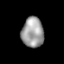
Tissue: lung
Cell type: Epithelial cells
Senescence score: 0.1925
Nuclear area (px): 651
Mean DAPI intensity: 156.28